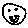
Label: smiley face